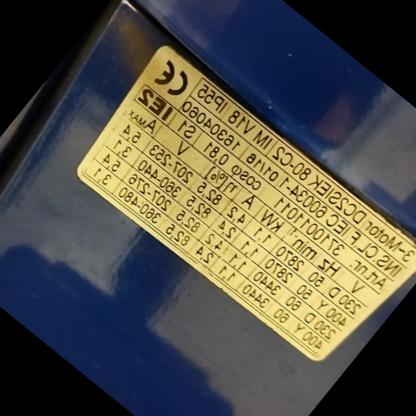
Klasa: tabliczka-znamionowa